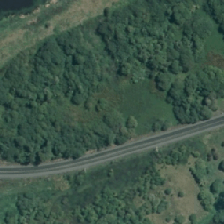
Land cover: deciduous_hardwood